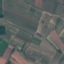
Land use / land cover class: PermanentCrop